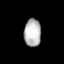
Tissue: lung
Cell type: Myeloid cells
Senescence score: 0.5439
Nuclear area (px): 451
Mean DAPI intensity: 186.45